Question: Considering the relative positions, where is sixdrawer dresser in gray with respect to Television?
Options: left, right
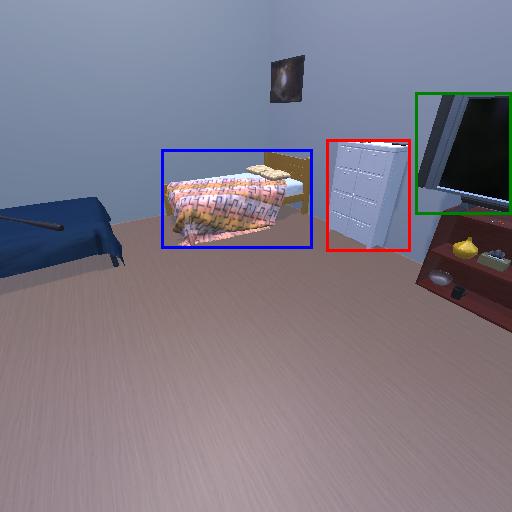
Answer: left